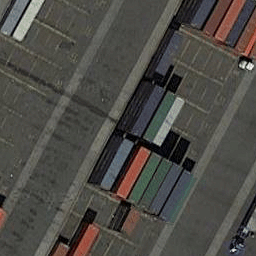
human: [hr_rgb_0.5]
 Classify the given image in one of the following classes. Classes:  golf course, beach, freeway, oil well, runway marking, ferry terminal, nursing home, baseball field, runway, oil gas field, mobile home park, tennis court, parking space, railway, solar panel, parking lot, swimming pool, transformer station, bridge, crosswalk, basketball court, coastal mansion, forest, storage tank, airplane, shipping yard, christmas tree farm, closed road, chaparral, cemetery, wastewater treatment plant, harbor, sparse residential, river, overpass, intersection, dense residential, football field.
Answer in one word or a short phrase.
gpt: shipping yard